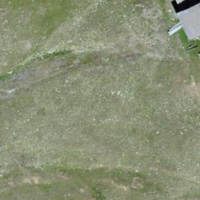
EUNIS habitat code: 26
Species observed at this site:
Lyrurus tetrix
Phoenicurus ochruros
Nucifraga caryocatactes
Oenanthe oenanthe
Turdus torquatus
Anthus spinoletta